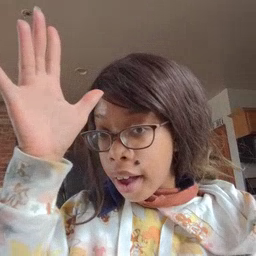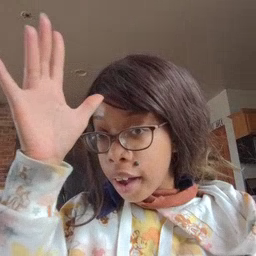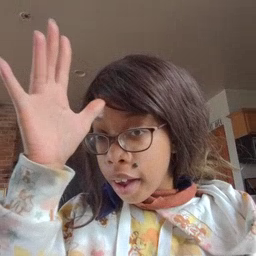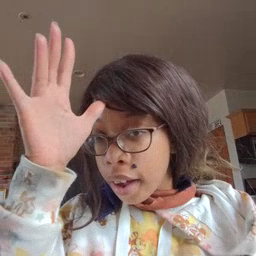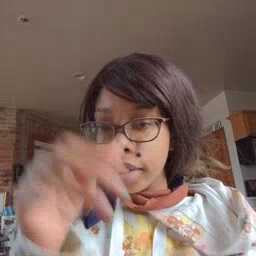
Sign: dad